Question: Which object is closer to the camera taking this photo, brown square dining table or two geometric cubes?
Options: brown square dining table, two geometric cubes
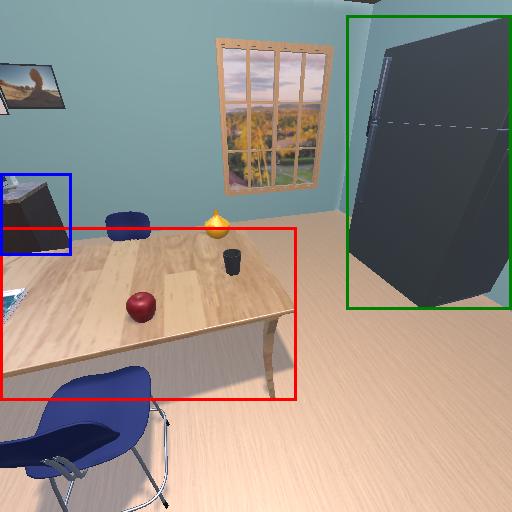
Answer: brown square dining table